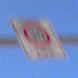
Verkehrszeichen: BeginnZone30
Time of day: MorningAfternoon
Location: Outdoor (RoadRail)
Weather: Clear
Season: NotSpecified
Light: Natural